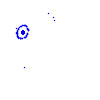
Particle: kaon